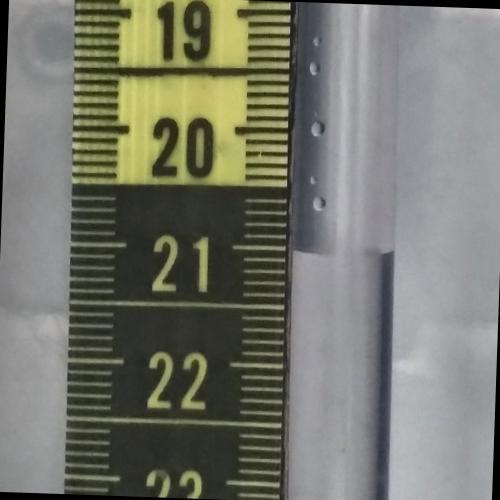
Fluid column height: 21.0 cm